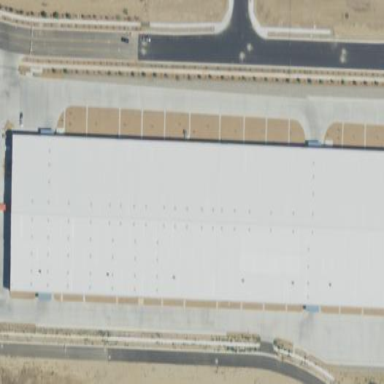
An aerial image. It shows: Warehouse.